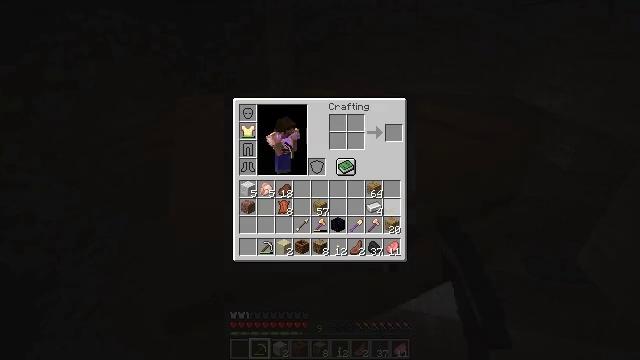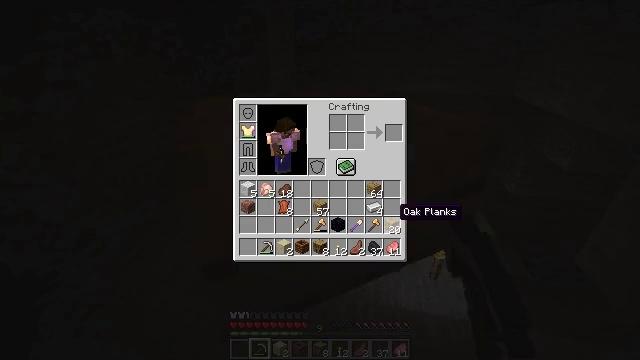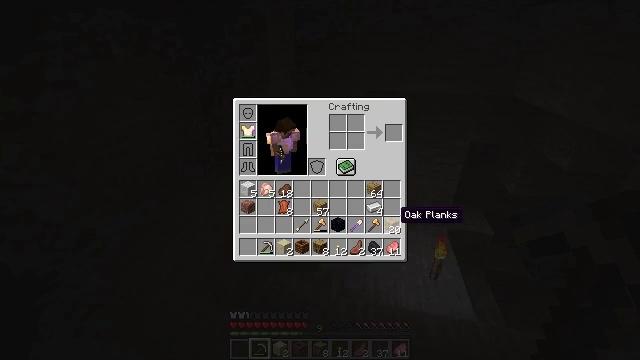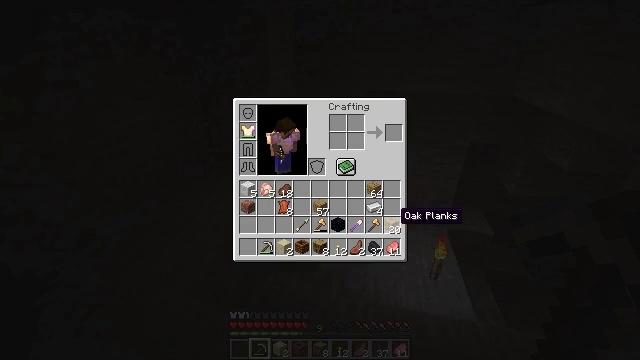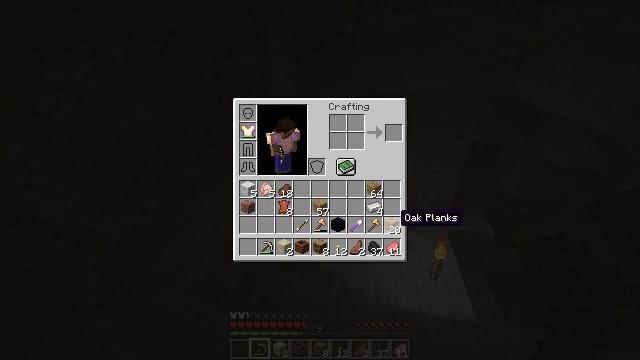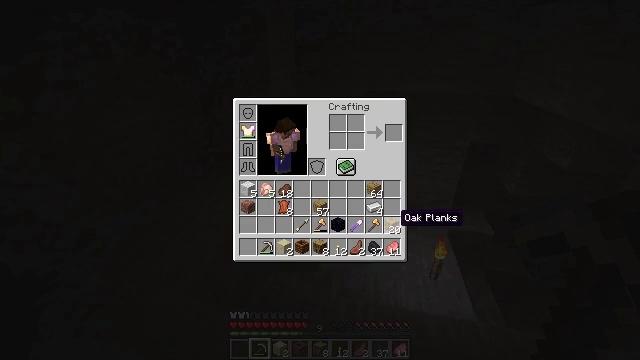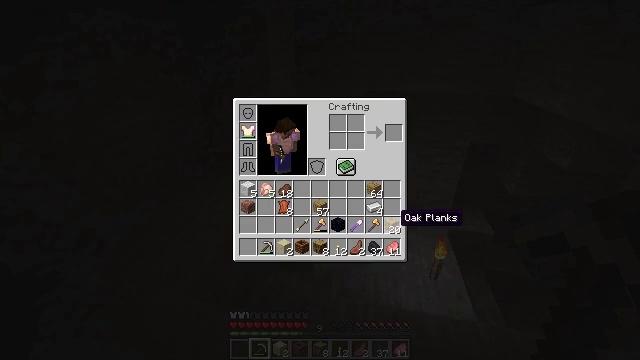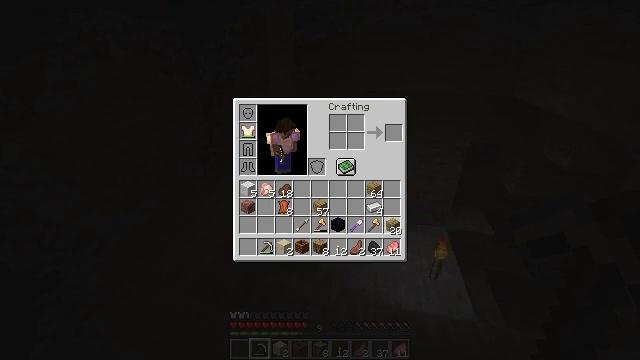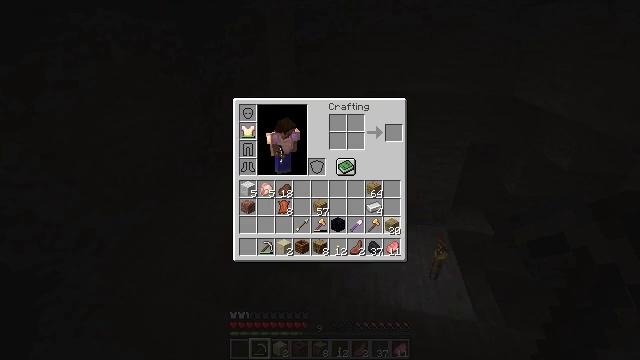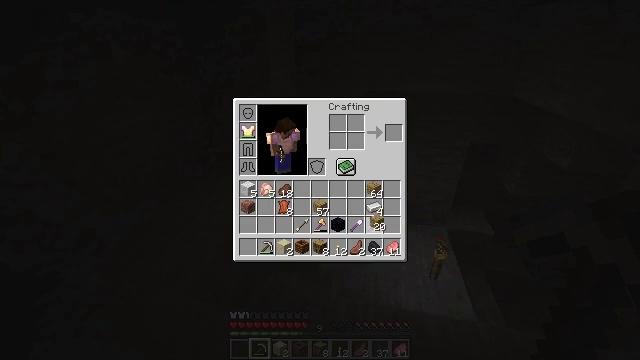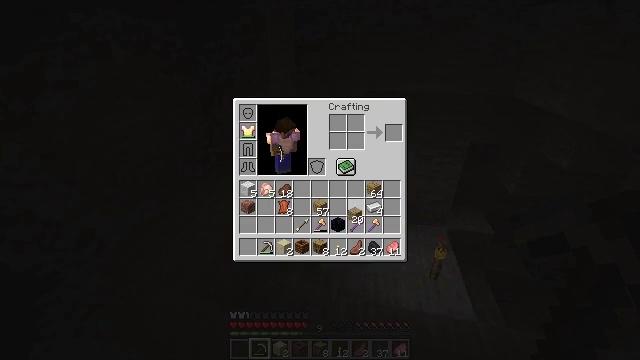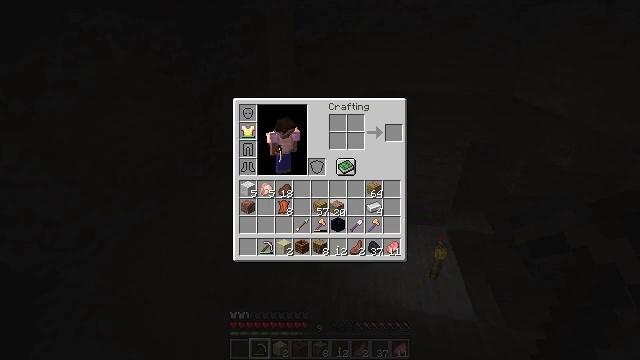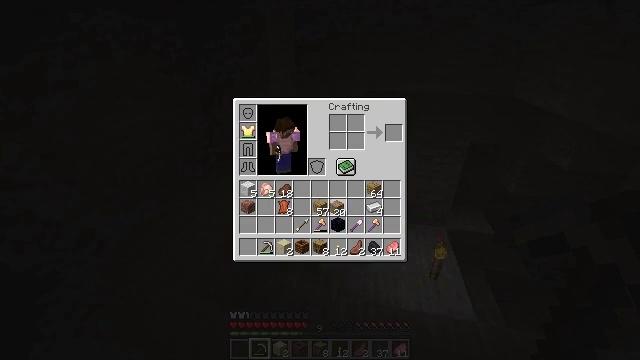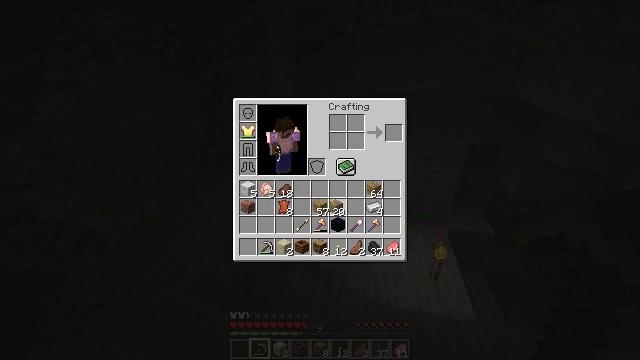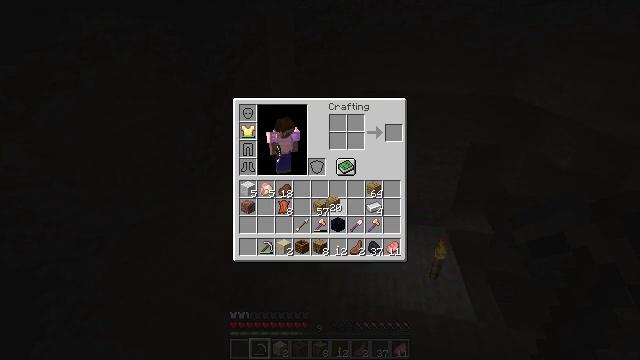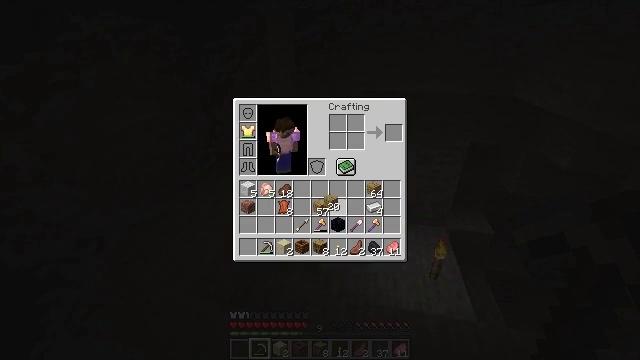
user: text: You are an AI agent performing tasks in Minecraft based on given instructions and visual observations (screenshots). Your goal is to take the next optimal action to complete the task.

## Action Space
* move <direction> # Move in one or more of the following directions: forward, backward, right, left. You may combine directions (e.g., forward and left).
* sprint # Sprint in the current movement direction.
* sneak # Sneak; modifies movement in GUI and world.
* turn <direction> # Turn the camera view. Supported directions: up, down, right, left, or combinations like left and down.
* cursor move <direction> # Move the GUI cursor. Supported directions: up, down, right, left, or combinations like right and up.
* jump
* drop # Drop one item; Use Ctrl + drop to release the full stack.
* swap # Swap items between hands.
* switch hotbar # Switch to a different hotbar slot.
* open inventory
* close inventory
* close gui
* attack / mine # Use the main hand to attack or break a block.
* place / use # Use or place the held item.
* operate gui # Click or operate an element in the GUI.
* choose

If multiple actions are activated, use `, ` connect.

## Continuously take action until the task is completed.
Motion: motion action
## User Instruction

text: Drop a golden axe.
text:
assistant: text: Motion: sprint, open gui
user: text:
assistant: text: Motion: sprint
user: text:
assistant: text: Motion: no_op
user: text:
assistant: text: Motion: no_op
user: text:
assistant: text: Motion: no_op
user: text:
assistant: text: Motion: no_op
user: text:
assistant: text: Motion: operate gui
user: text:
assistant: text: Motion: operate gui
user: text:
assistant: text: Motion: cursor move left, operate gui
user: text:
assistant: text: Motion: cursor move left and up
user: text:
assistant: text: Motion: cursor move left and up
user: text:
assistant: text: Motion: no_op
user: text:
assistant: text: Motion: no_op
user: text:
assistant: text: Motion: no_op
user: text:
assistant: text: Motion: no_op
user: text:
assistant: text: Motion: cursor move left
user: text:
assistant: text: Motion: no_op
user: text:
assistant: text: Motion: operate gui
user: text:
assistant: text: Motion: operate gui
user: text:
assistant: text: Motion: operate gui
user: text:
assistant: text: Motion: no_op
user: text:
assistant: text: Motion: no_op
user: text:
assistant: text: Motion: no_op
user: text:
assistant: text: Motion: no_op
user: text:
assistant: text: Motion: cursor move right
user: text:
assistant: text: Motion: no_op
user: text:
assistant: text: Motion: no_op
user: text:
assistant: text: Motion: no_op
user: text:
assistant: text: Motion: cursor move right
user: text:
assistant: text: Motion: no_op